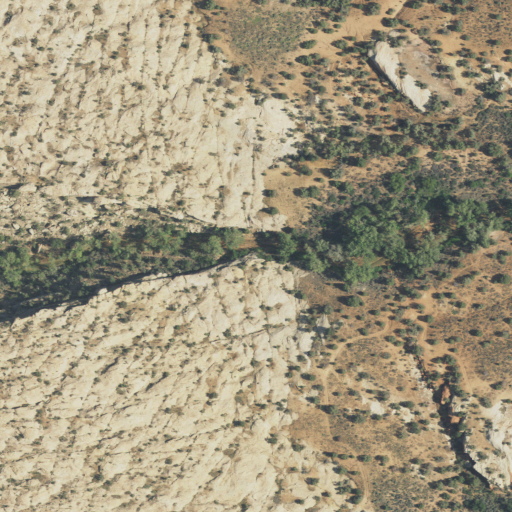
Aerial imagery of valley in Utah named Dog Tanks Draw containing shrub and woody wetlands